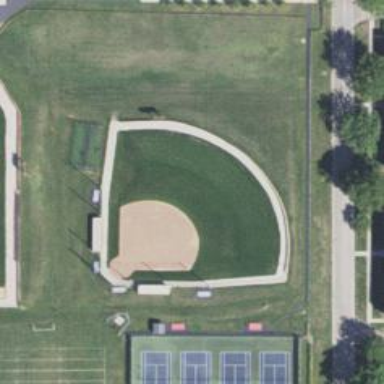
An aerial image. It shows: Softball pitch for leisure land activities.